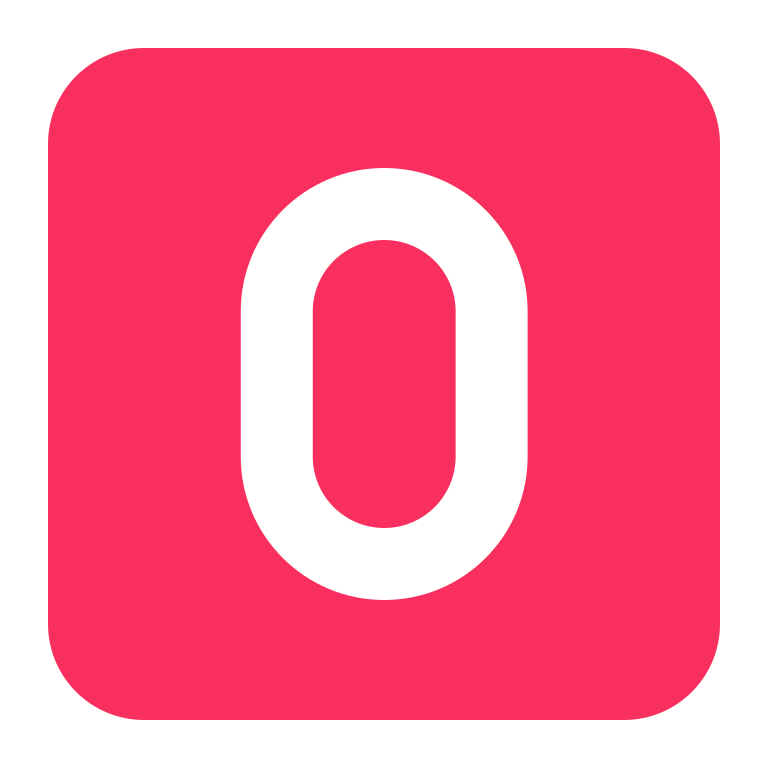
o button (blood type) flat